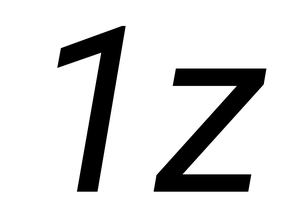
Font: Roboto-Italic_Italic